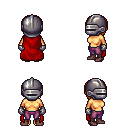
a pixel art fantasy rpg character, female body template, human, tanned skin, red cape, magenta pants, dark blonde pageboy hairstyle, metal helm, metal gloves, maroon shoes, four views (front, back, left, right), 2x2 character sprite sheet, small pixel art, hard edges, no anti-aliasing